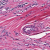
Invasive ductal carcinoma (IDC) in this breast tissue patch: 1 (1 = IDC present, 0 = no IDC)